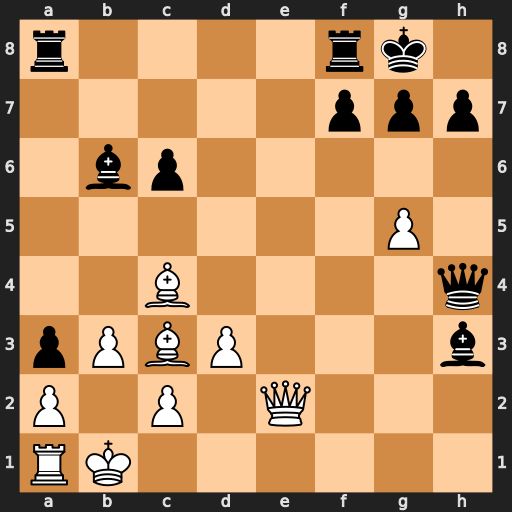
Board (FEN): r4rk1/5ppp/1bp5/6P1/2B4q/pPBP3b/P1P1Q3/RK6
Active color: w
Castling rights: -
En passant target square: -
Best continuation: Qe5 Bd4 Bxd4 Qxd4 Qxd4